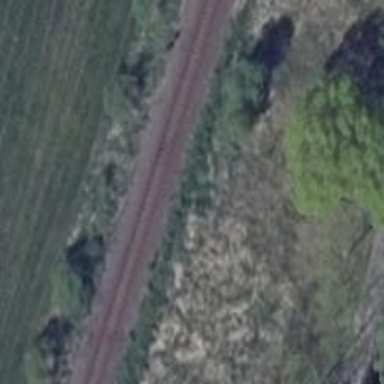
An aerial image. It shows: Railway milestone.